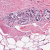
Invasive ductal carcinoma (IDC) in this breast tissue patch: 0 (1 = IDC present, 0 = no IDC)